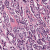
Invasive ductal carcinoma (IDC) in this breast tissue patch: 1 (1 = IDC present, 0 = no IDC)